Field crop: maize
Growth stage: 2
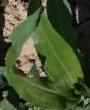
Species: maize